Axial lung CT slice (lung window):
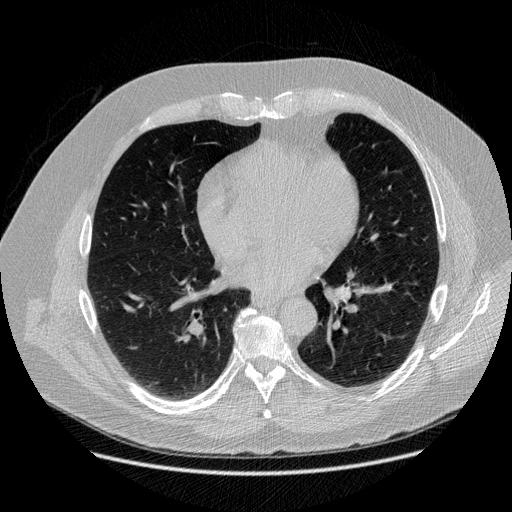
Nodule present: no